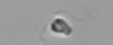
Label: Pyramimonas